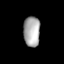
Tissue: lung
Cell type: Fibroblasts
Senescence score: 0.6182
Nuclear area (px): 488
Mean DAPI intensity: 171.379